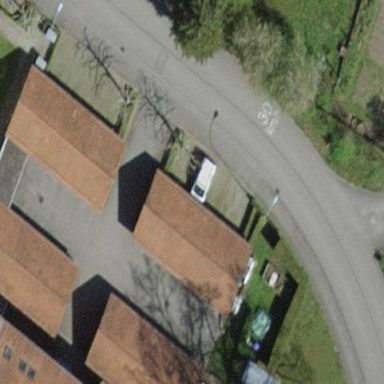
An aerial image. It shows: View of roof of building.